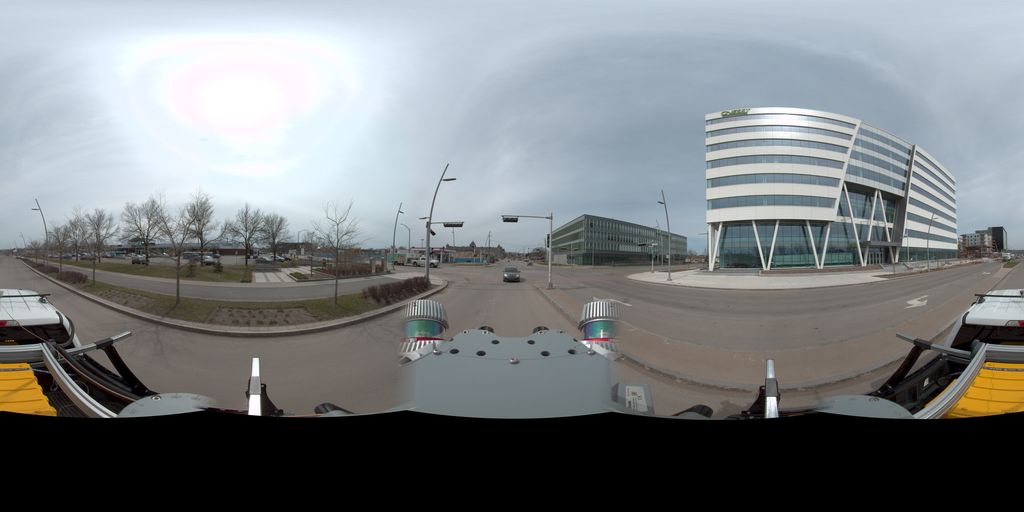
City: quebec_city